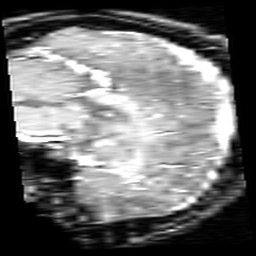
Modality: inplaneT1
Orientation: sagittal
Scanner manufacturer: ge
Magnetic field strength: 3 T
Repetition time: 0.2 s
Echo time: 0.0036 s